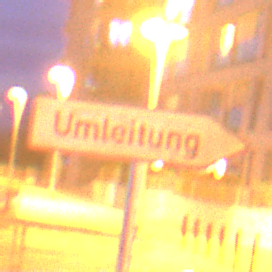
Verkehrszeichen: UmleitungswegweiserRechtsweisend
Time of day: Night
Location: Outdoor (Urban)
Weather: PartlyCloudy
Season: NotSpecified
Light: Artificial